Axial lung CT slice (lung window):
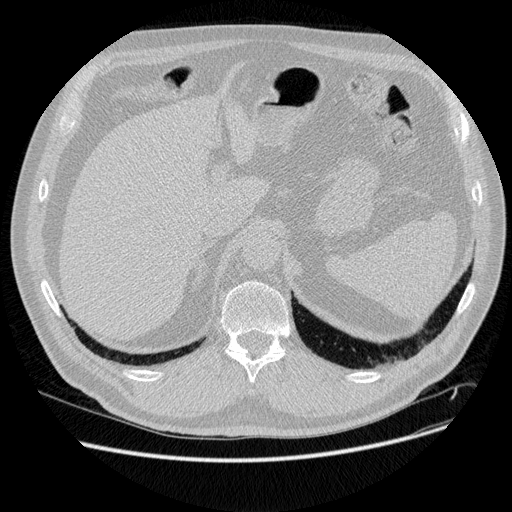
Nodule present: no